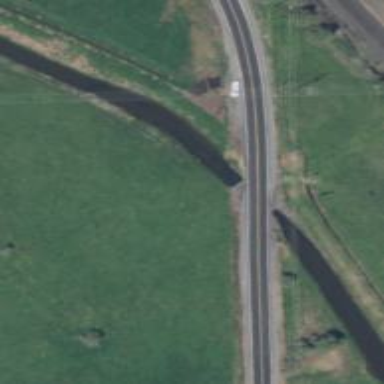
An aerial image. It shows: Culvert tunnel under canal.